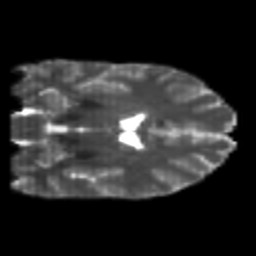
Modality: T2w
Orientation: coronal
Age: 23
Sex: male
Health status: healthy
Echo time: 0.074 s